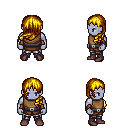
a pixel art fantasy rpg character, male body template, dark elf, purple skin, leather chest armor, metal pants, blonde left-swept hairstyle, leather bracers, maroon shoes, four views (front, back, left, right), 2x2 character sprite sheet, small pixel art, hard edges, no anti-aliasing